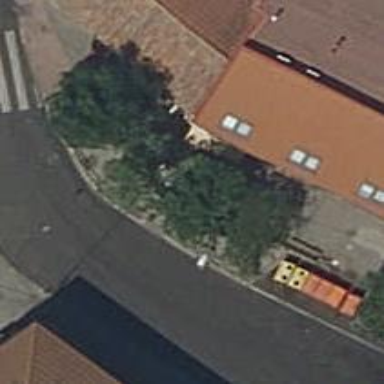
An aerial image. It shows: Greengrocer shop.